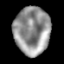
Tissue: lung
Cell type: Epithelial cells
Senescence score: 0.2352
Nuclear area (px): 1676
Mean DAPI intensity: 146.355